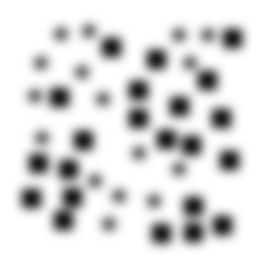
Squares: 22
Triangles: 0
Stars: 16
Total shapes: 38